Field crop: tomato
Growth stage: 1
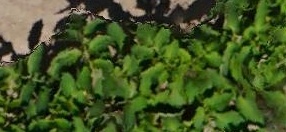
Species: tomato